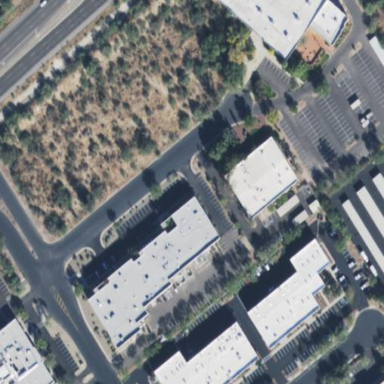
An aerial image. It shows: Commercial area.